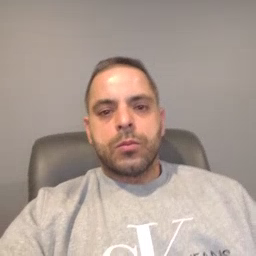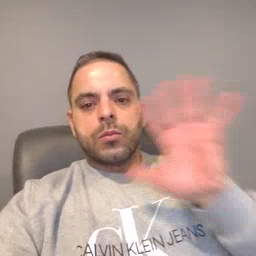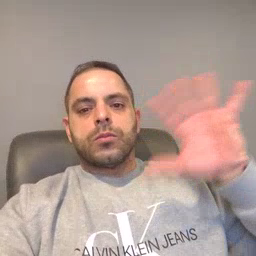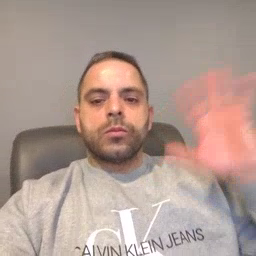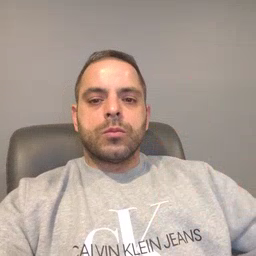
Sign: bye